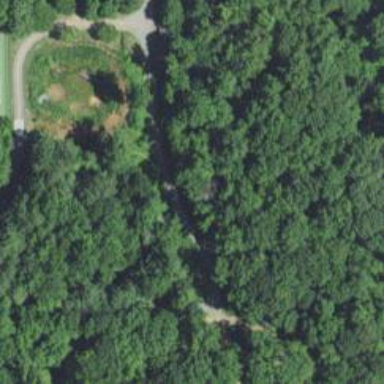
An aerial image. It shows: Path leading to bridge.